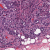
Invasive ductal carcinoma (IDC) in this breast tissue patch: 1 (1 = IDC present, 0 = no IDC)